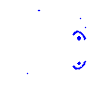
Particle: pion